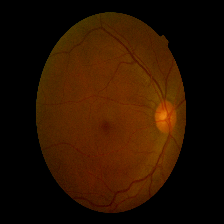
Diabetic retinopathy grade: Mild